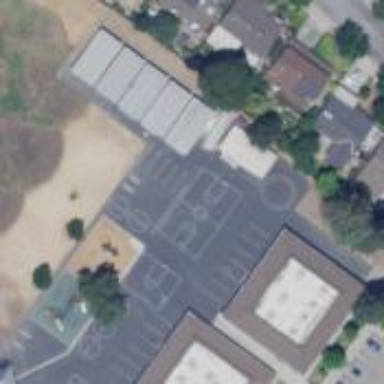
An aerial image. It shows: Schoolyard with asphalt surface.